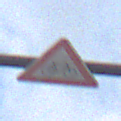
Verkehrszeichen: RadverkehrLinks
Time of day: MorningAfternoon
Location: Outdoor (Urban)
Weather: Overcast
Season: NotSpecified
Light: Natural